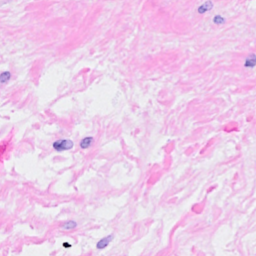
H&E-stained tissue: Breast